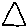
Label: triangle